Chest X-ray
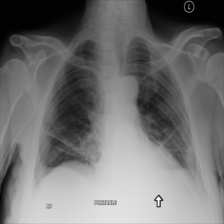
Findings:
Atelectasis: positive
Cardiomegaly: negative
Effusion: negative
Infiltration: negative
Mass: negative
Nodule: negative
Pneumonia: negative
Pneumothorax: negative
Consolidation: negative
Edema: negative
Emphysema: negative
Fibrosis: positive
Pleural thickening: negative
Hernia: negative